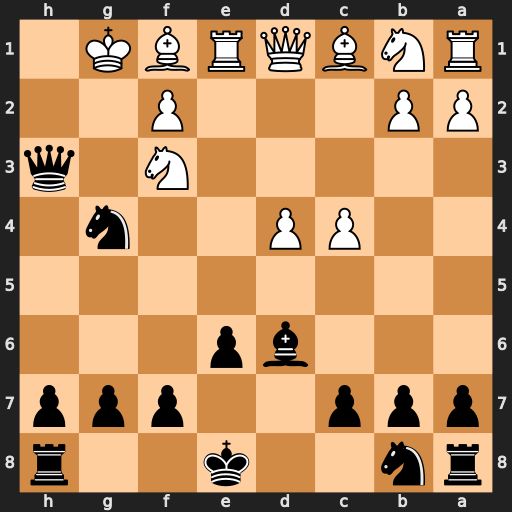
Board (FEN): rn2k2r/ppp2ppp/3bp3/8/2PP2n1/5N1q/PP3P2/RNBQRBK1
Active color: b
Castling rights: kq
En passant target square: -
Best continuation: Bh2+ Kh1 Nxf2#